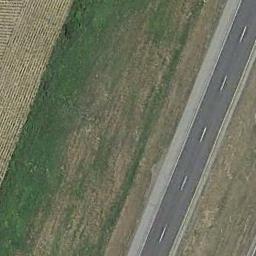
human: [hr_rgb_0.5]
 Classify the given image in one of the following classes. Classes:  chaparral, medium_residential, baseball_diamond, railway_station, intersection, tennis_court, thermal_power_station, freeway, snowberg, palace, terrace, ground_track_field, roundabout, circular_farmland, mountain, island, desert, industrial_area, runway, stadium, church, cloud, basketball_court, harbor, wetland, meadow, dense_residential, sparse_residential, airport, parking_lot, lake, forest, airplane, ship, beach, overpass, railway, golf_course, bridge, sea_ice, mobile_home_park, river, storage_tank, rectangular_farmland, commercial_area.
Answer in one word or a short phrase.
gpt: freeway